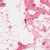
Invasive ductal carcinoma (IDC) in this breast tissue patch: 0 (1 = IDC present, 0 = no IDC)